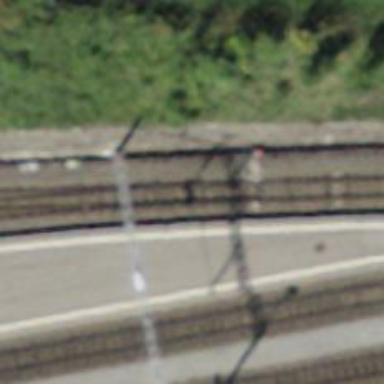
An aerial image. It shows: Railway switch.